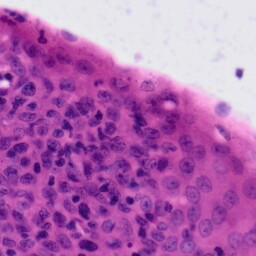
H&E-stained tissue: Tonsil